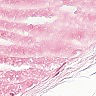
Metastatic tissue present: no